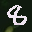
Label: 8